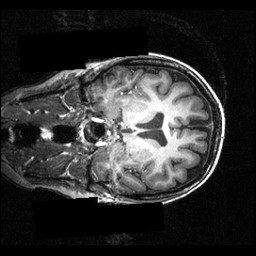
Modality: T1w
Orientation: coronal
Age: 23
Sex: female
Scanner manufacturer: siemens
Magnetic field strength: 3.951 T
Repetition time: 1.5 s
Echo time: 0.00335 s